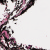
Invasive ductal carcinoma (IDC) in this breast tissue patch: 0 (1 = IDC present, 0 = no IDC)